九年级 · 组合数学
三张外观相同的卡片分别标有数字 1, 2, 3, 从中随机一次性抽出两张, 则这两张卡片上的数字恰好都小于 3 的概率是（）

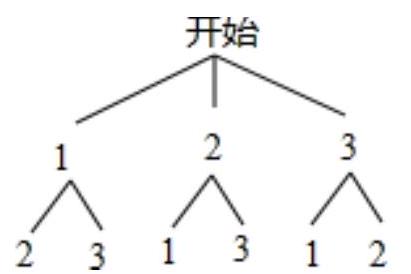
A. $\frac{2}{9}$
B. $\frac{1}{3}$
C. $\frac{1}{6}$
D. $\frac{2}{3}$

答案: B
解析: 首先根据题意画出树状图, 然后由树状图求得所有等可能的结果与两张卡片上的数字恰好都小于 3 的情况, 再利用概率公式即可求得答案.

【详解】解：画树状图得：

$\because$ 共有 6 种等可能的结果，而两张卡片上的数字恰好都小于 3 有 2 种情况，

$\therefore$ 两张卡片上的数字恰好都小于 3 概率是 $\frac{1}{3}$;

故选: $B$.

【点睛】此题考查的是用列表法或树状图法求概率. 解题的关键是要注意是放回实验还是不放回实验. 用到的知识点为: 概率 $=$ 所求情况数与总情况数之比.